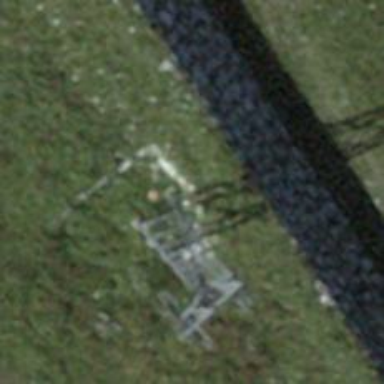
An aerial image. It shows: Chair lift.